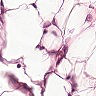
Metastatic tissue present: no